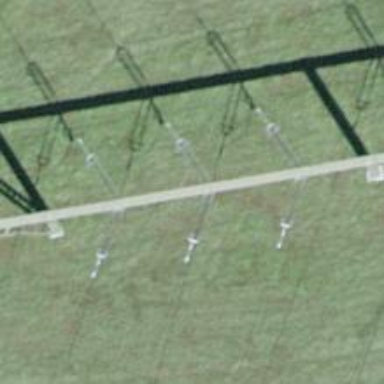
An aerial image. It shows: Insulator used in power equipment.